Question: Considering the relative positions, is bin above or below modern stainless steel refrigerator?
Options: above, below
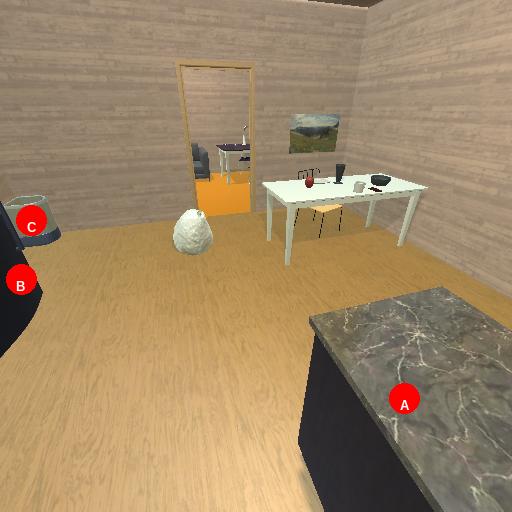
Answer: above